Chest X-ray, AP view. Patient: 49 years old, sex M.
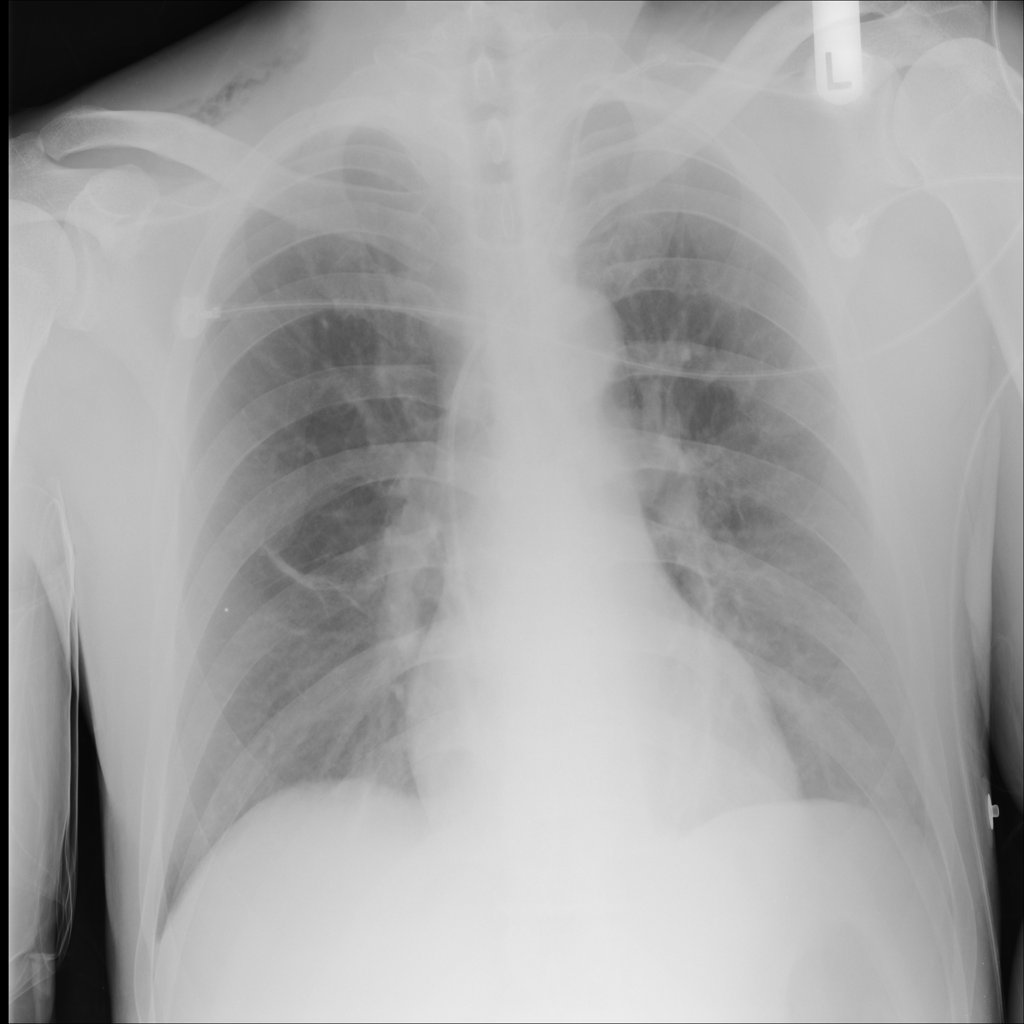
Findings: Atelectasis, Effusion